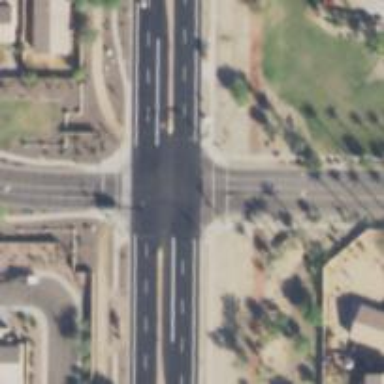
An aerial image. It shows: Crossing with line markings on the road.